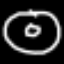
Label: donut